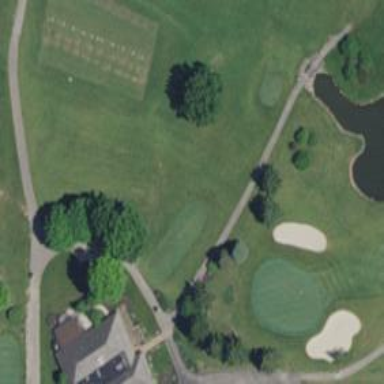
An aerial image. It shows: Path designated for golf carts.